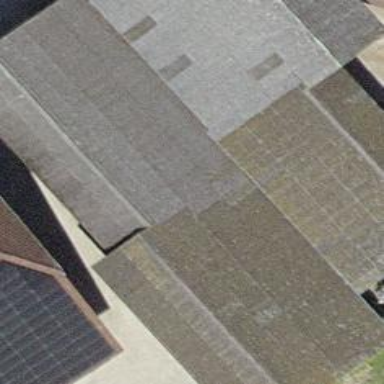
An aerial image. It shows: Rural barn.